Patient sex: F
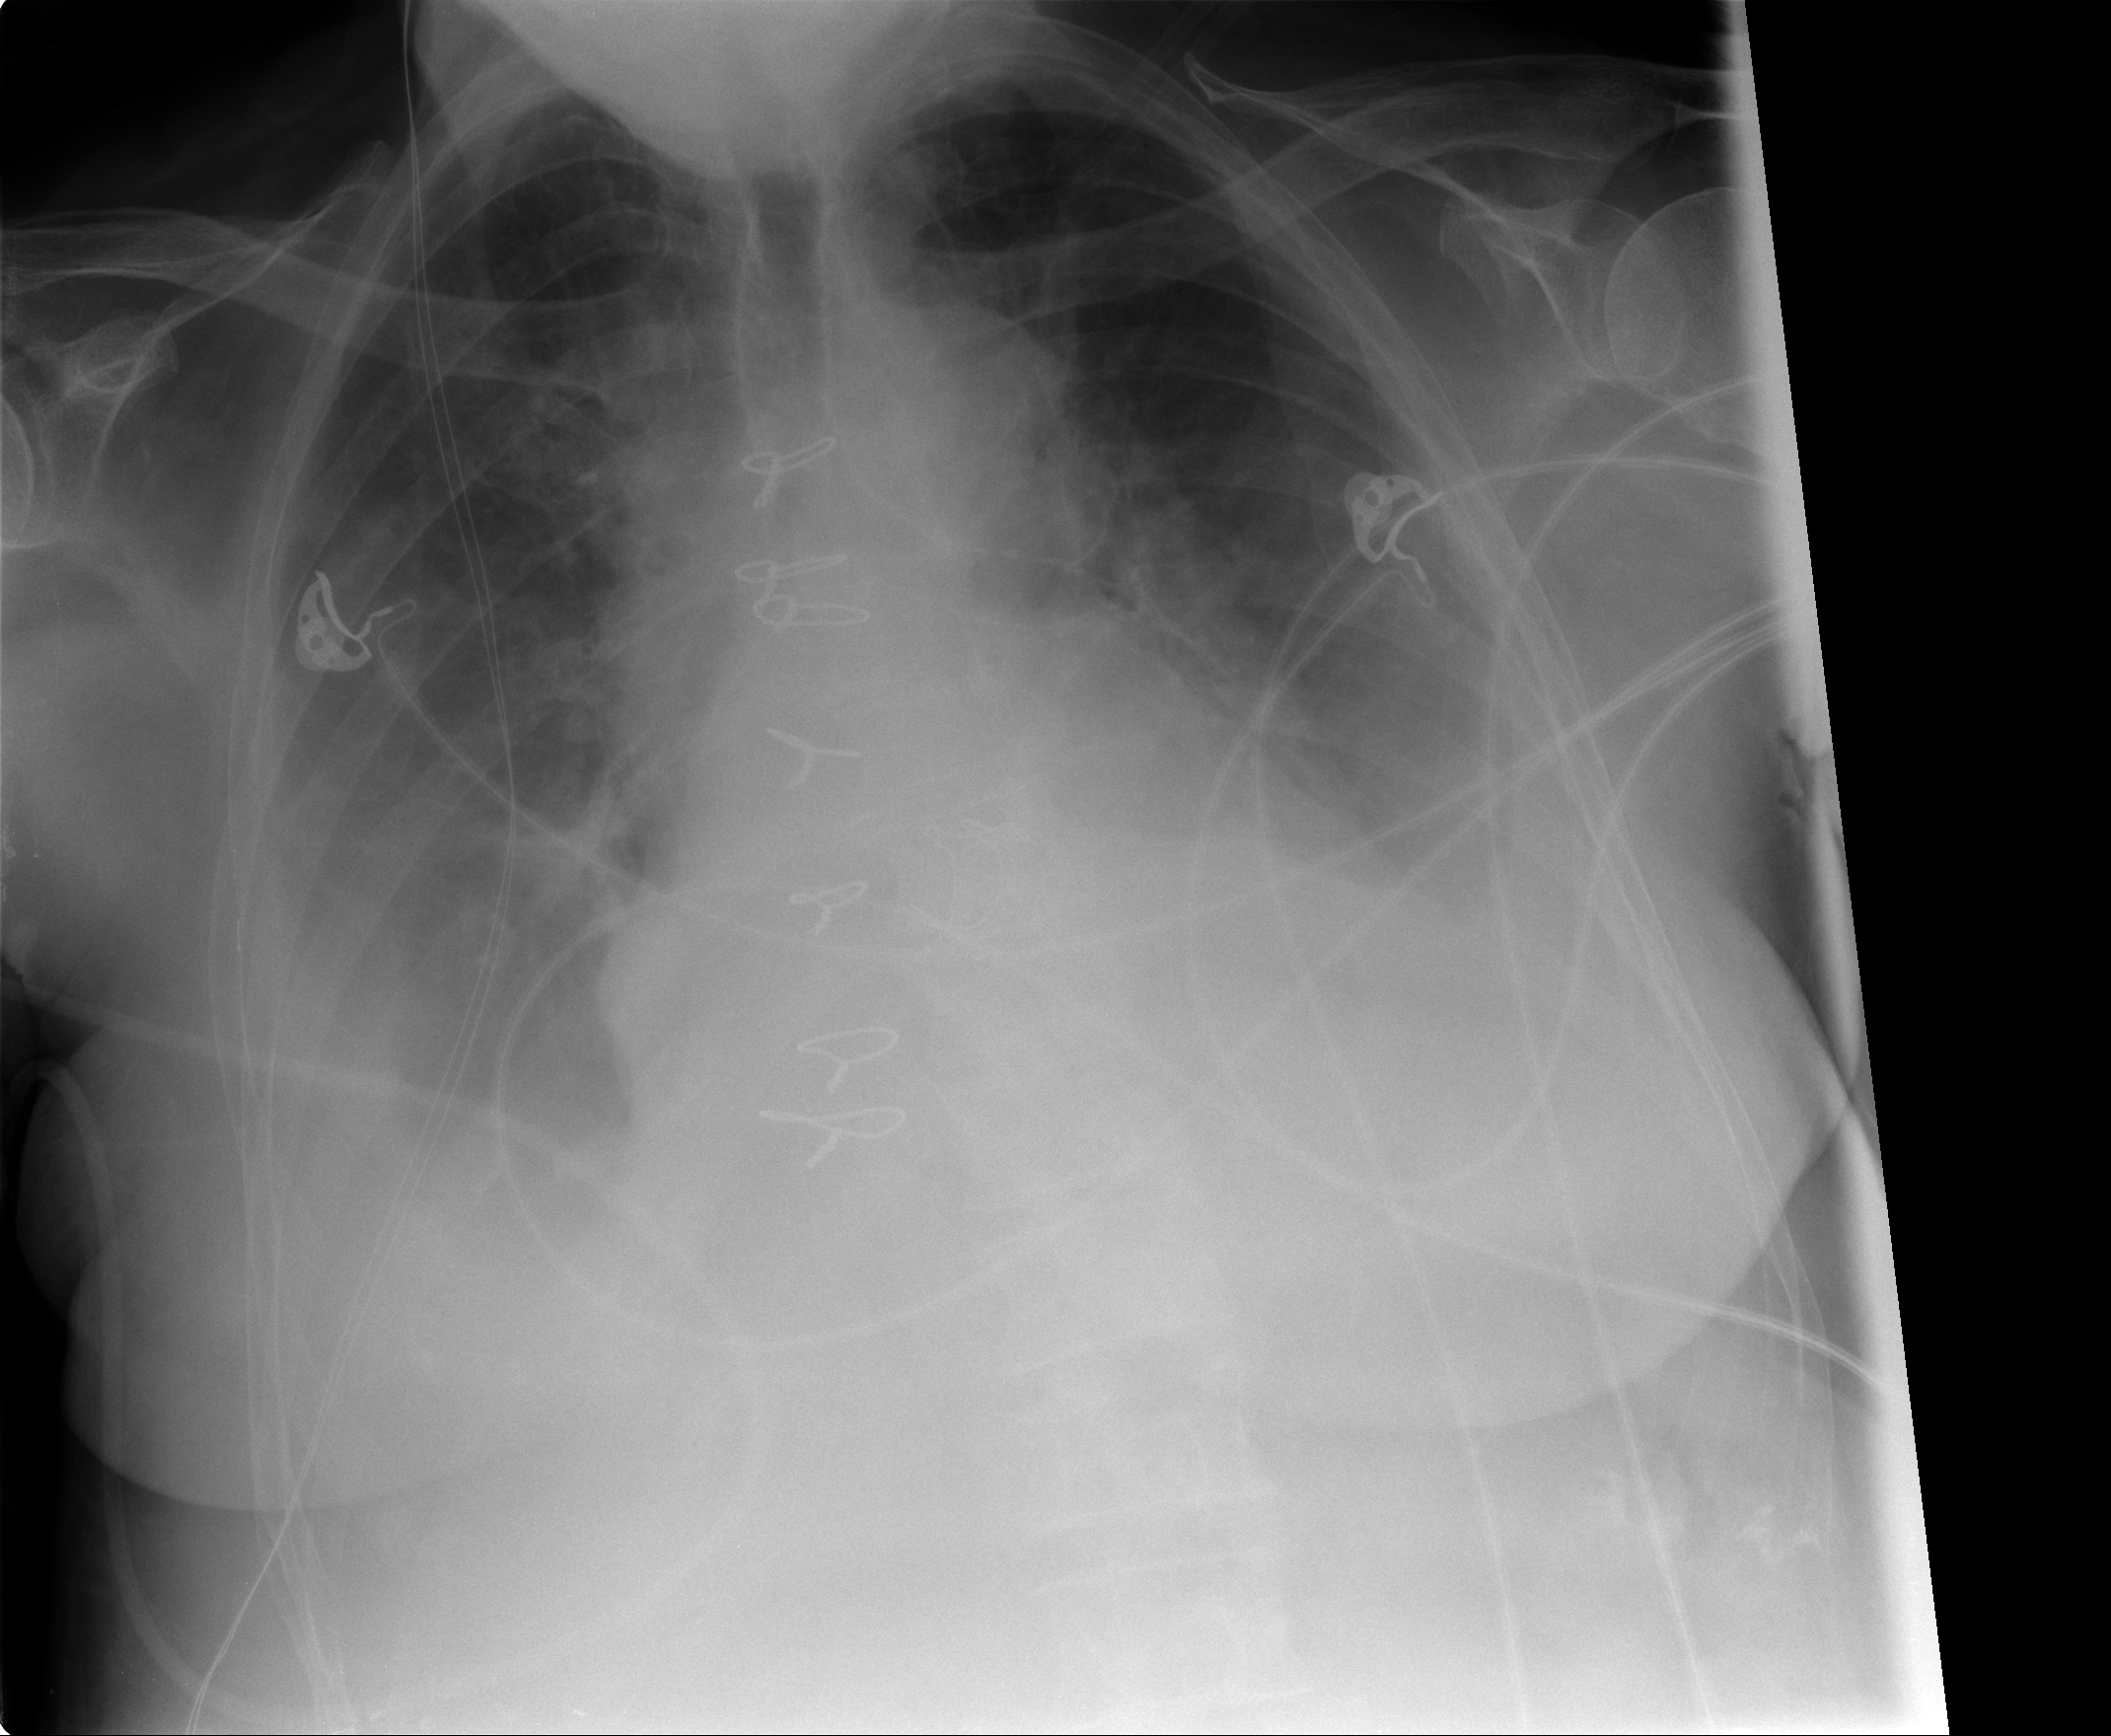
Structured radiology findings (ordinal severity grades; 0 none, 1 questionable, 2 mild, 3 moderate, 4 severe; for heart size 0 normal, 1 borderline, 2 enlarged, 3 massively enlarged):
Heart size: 2
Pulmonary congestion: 1
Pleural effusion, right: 3
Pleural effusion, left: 2
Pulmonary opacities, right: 0
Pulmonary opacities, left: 0
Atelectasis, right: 2
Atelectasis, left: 2